RGB frame:
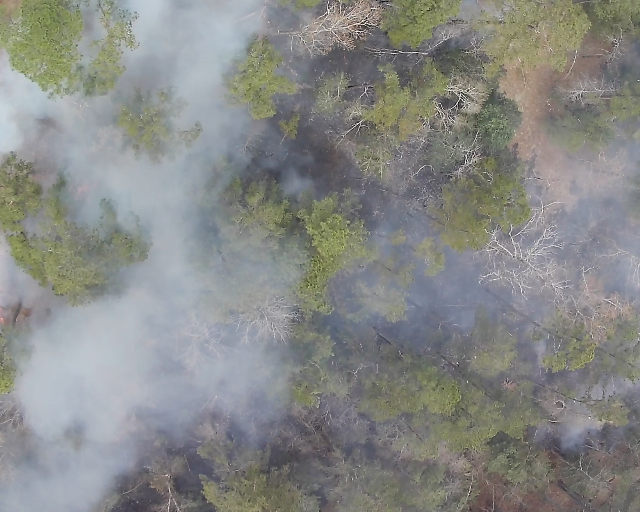
Thermal frame:
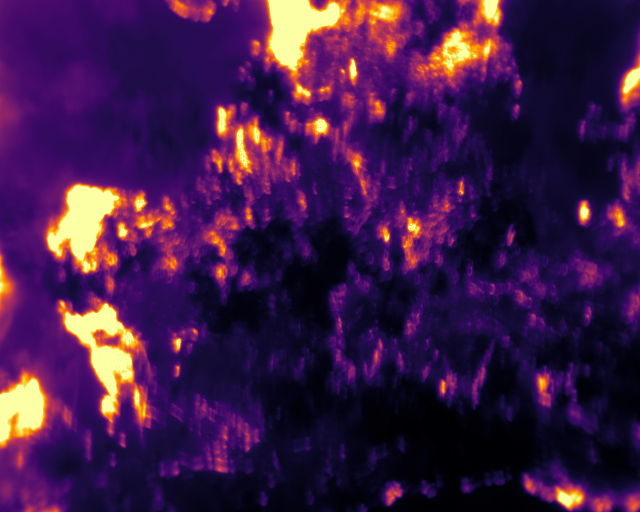
Captured: 2026-02-26 03:10:49
Pixels at or above 80 °C: 55048 (fraction of frame: 0.168)